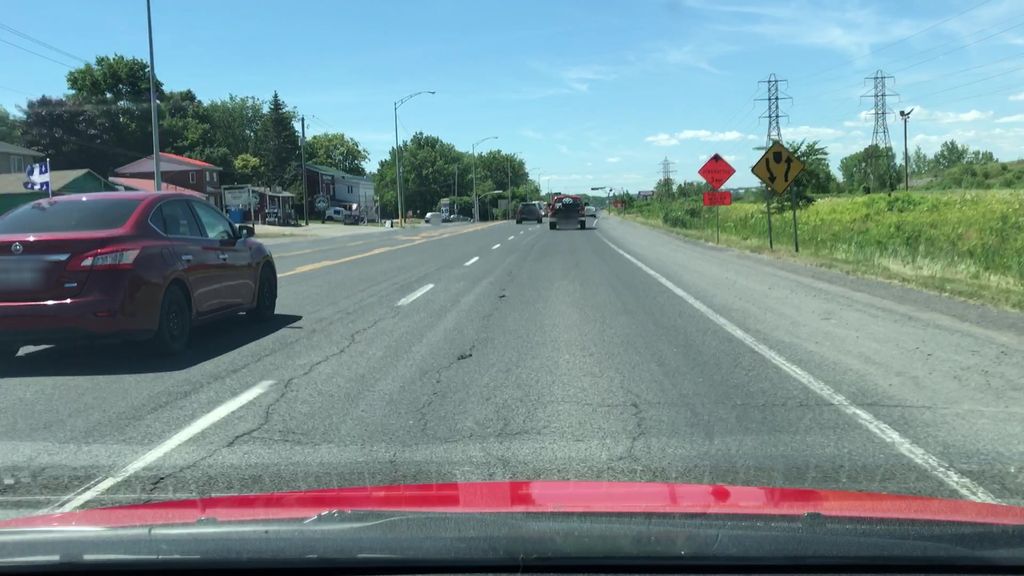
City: montreal